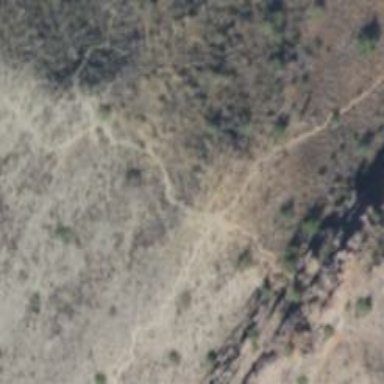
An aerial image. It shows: Hiking trail path.